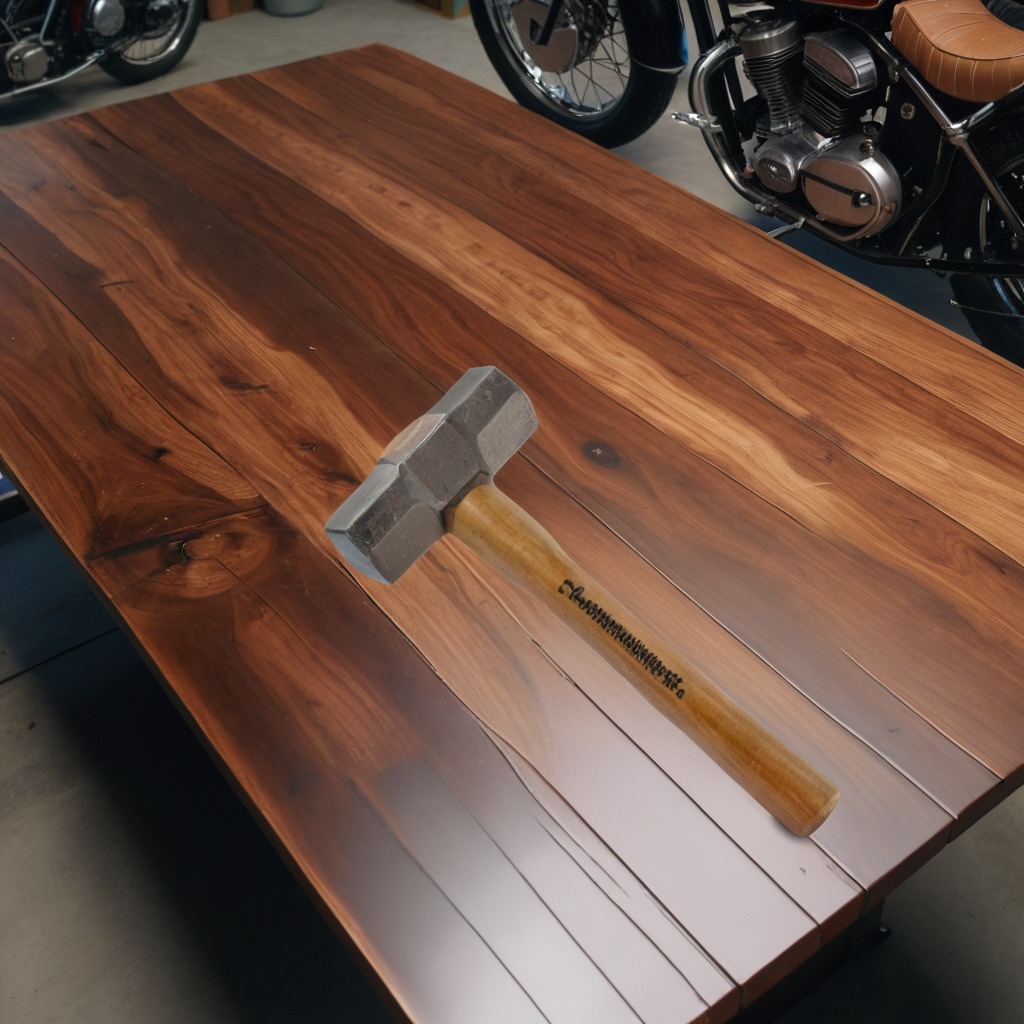
A hammer is lying on the oil-spilled wooden table in a vintage motorcycle garage.